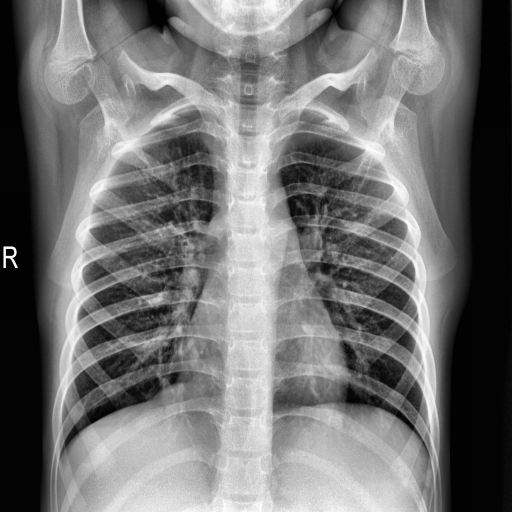
Finding: NORMAL